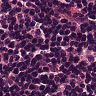
Metastatic tissue present: no